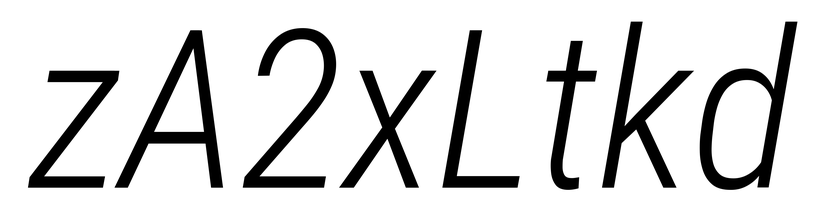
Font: Roboto-Italic_Condensed_Light_Italic